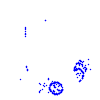
Particle: kaon